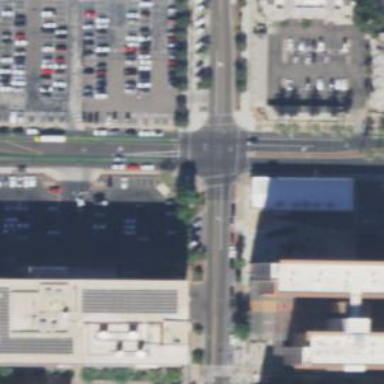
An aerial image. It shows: Uncontrolled and marked road crossing.